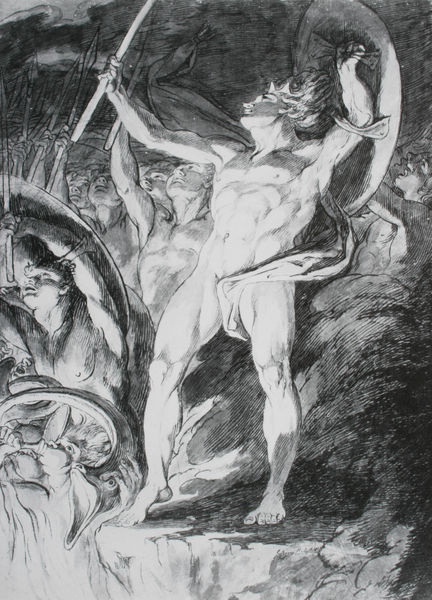
Titel: Studie für den Kupferstich "Satan and his Legions hurling Defiance toward the Vault fo Heaven"
Künstler: James Barry
Standort: London
Institution: British Museum
Schlagwörter: akt, angriff, felsen, feuer, fuß, gott, hand, haut, himmel, kampf, kopf, kämpfer, körper, mann, nackt, schatten, umhang, weiß, wolken, menschen, bewegung, grau, hell, hut, kreide, köpfe, licht, männer, nacht, schwarz, zeichnung, blick, tuch, wolke, leute, symbolismus, arm, arme, kleidung, stein, steine, tod, tot, gesten, hals, hände, erde, wind, boden, gewand, haare, stehend, personen, höhle, kinn, krone, stock, beine, stab, fels, gebirge, zug, graphik, linien, romantik, banner, krieg, schlacht, soldaten, muskeln, zehen, striche, gestalt, oben, schild, tusche, belichtung, abgrund, kniee, druck, lithographie, schwarzweiss, schilder, schwert, waffen, waffe, dynamik, schlange, stand, bleistift, dämon, mythologie, armee, marsch, gravur, fisch, teufel, lanzen, speer, speere, erleuchtung, brustkorb, got, schilde, spalte, füssli, blake, brtust, schweter, guys, constantin, persone, hoelle, 1905, schilkd